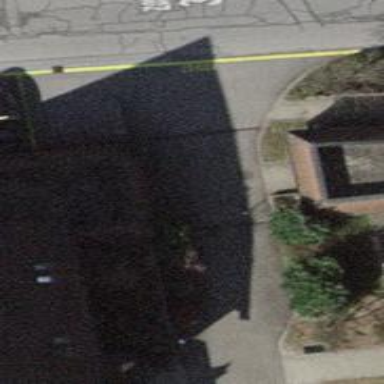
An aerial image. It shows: Bollard.